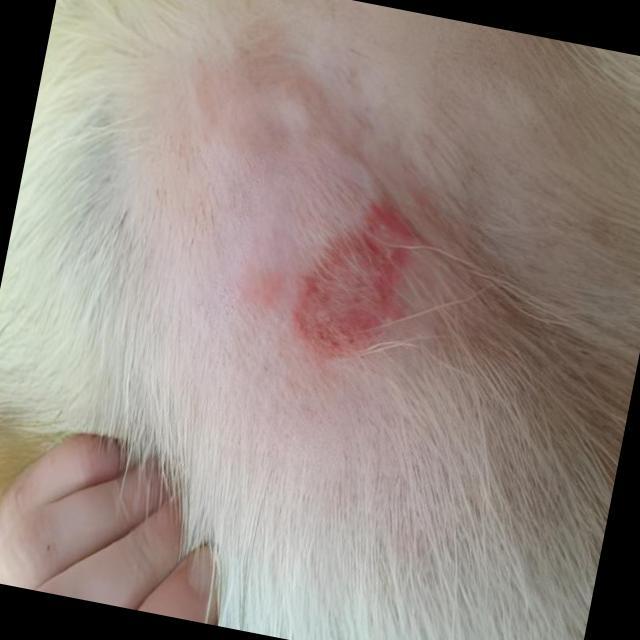
Canine ringworm (Dermatophytosis) — fungal infection caused by Microsporum or Trichophyton. Presents with circular alopecia, scaling, crusting, and broken hairs.